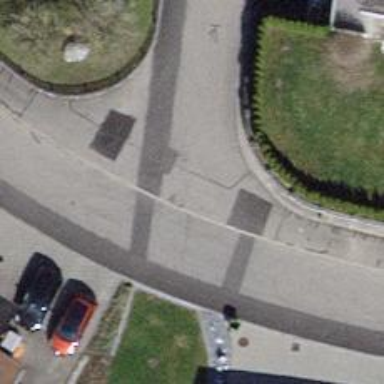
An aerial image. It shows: Asphalt sidewalk.